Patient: sex F, age 68
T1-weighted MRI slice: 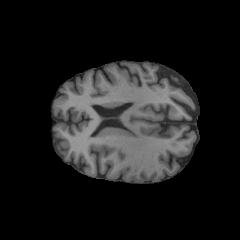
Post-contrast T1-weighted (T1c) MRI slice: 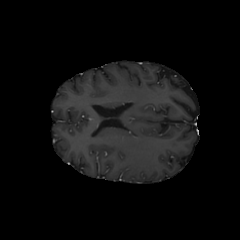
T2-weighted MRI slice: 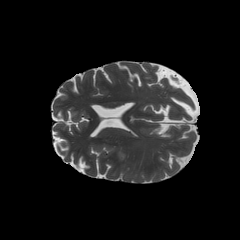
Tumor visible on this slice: yes
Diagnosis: Glioblastoma, IDH-wildtype
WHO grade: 4